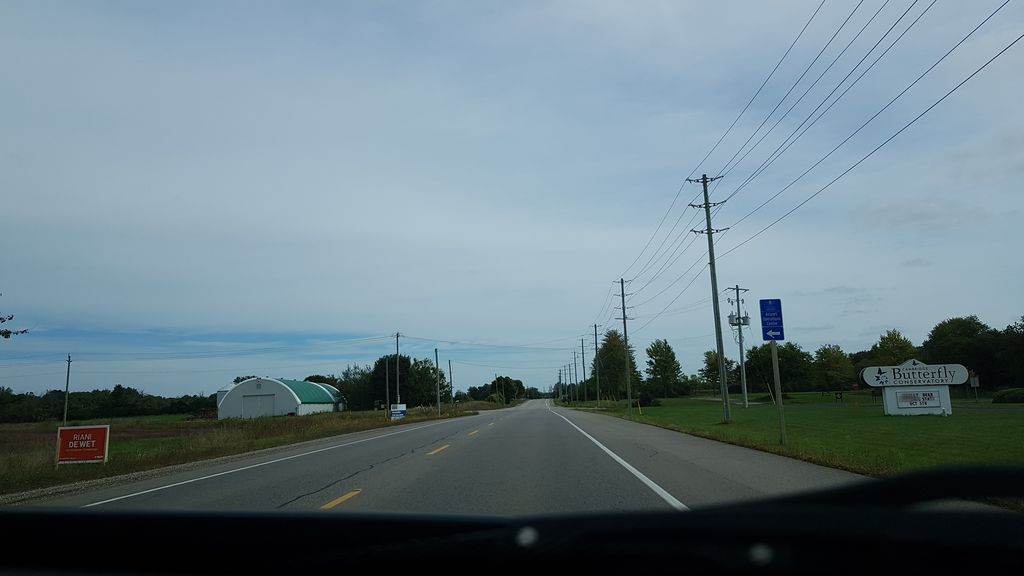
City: kitchener-waterloo